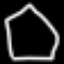
Label: octagon